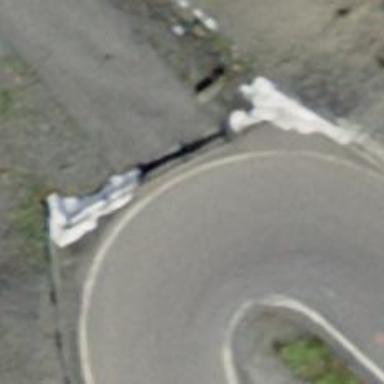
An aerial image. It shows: Jersey barrier made of concrete.